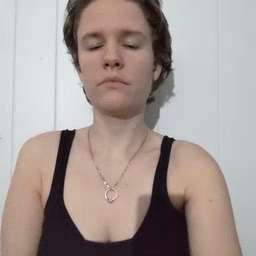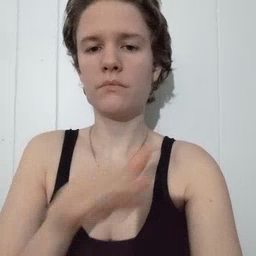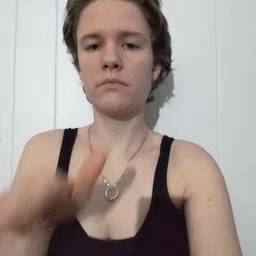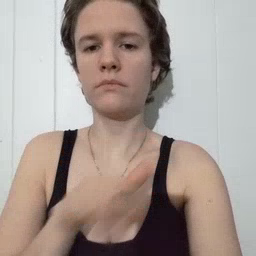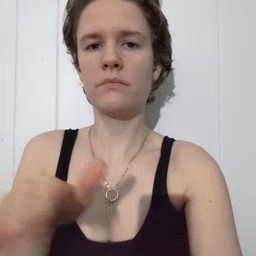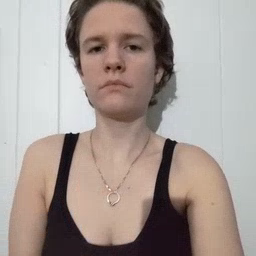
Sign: clean